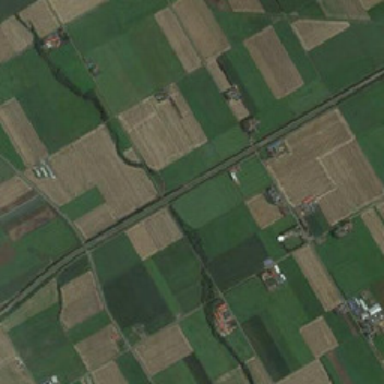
Brown and green fields line up closely .